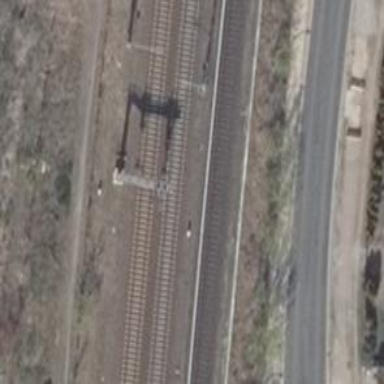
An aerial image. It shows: Railway signal.